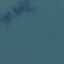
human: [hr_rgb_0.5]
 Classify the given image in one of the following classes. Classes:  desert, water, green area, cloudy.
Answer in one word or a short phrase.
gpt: water